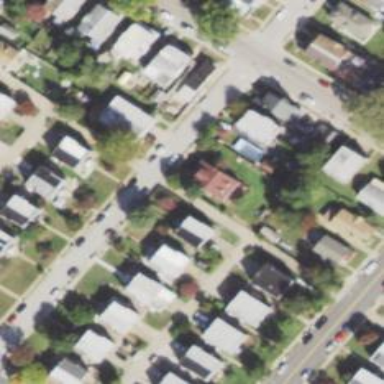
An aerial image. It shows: Alley classified as service road.